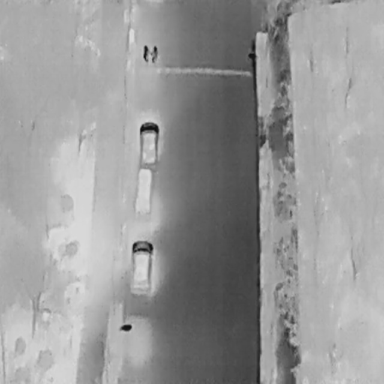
There are two People in the infrared image.